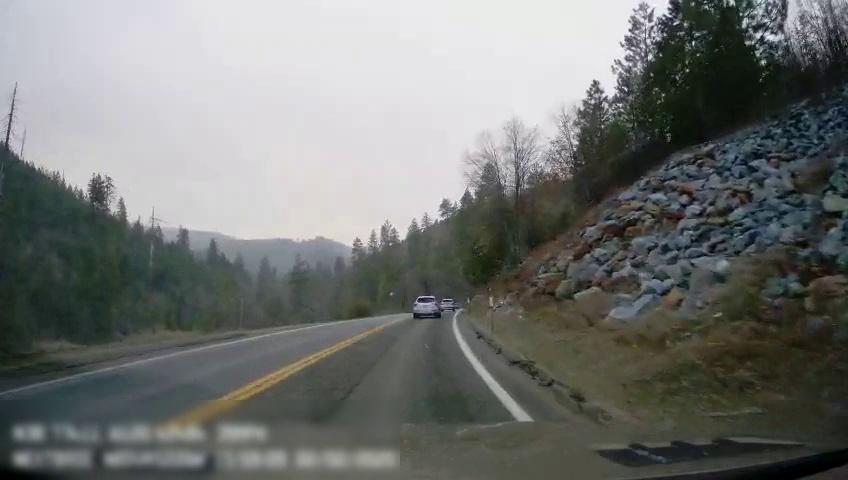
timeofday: Day
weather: Cloudy
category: Drivable Space
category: Vehicles | SUV
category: Vehicles | SUV
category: Lanes | Alternate Lane
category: Lanes | Current Lane
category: Lanes | Opposite Lane
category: Lanes | Opposite Lane